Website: lowes
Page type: payment
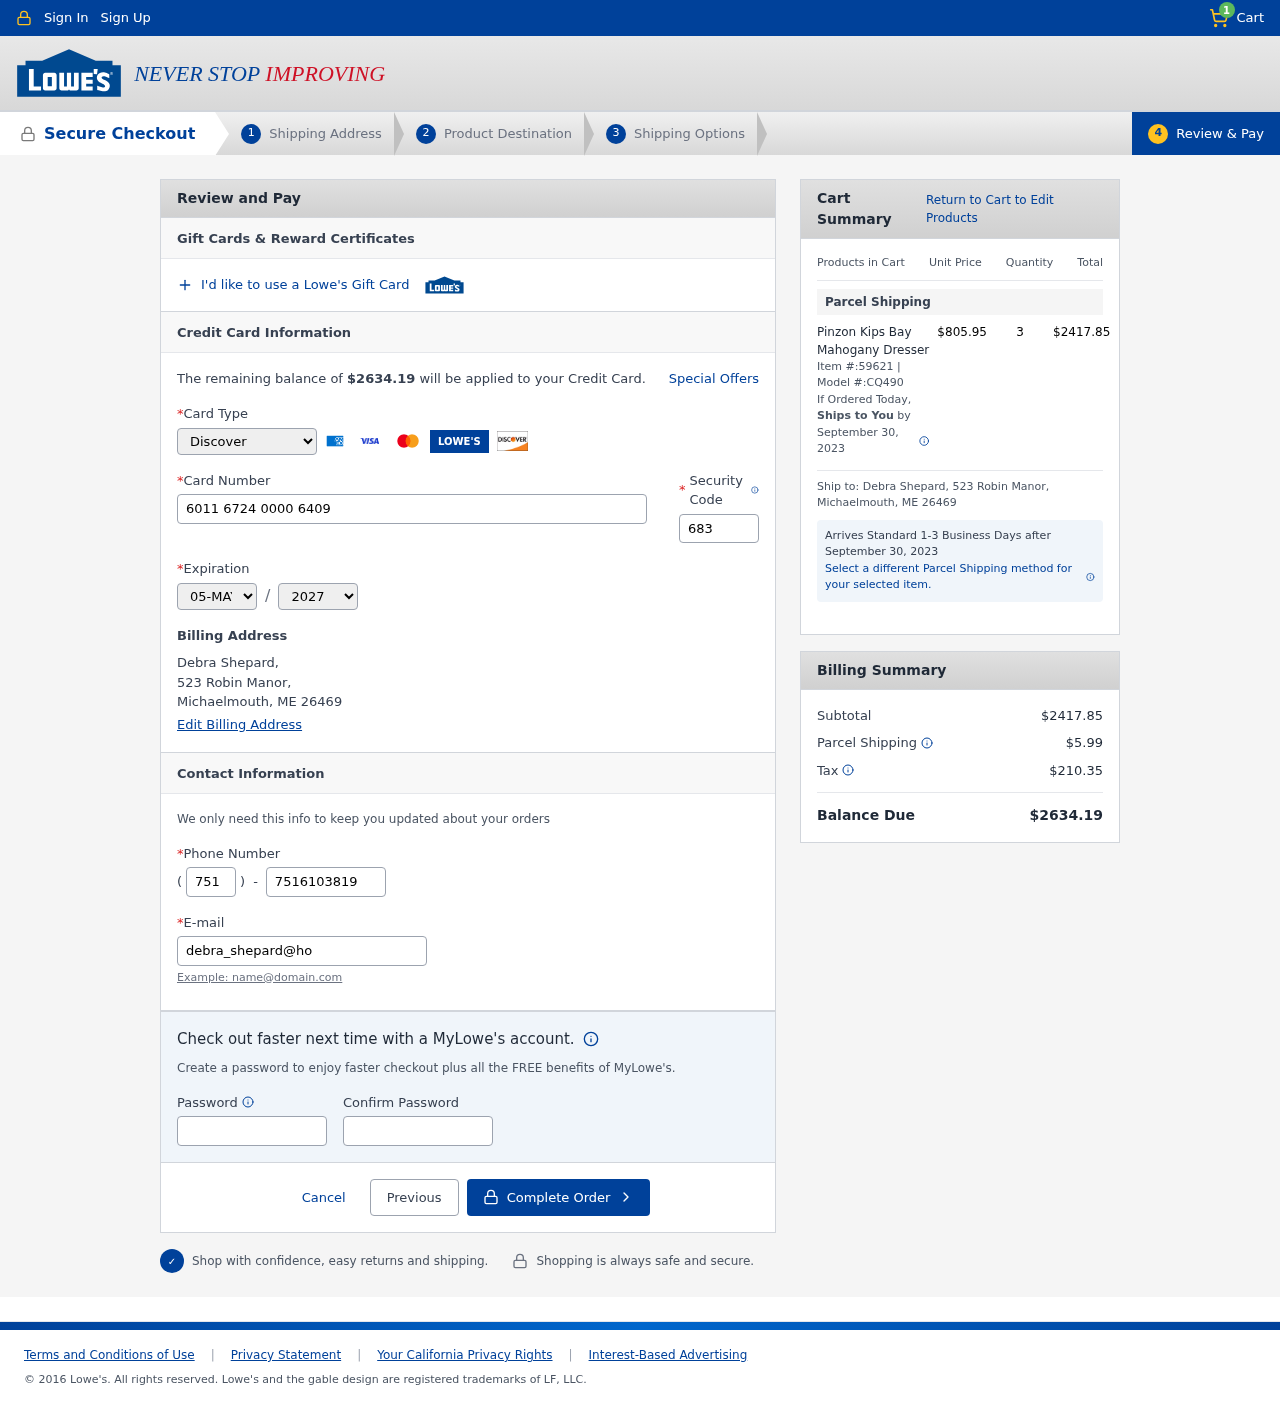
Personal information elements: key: PII_CARD_CVV
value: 683
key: PII_CARD_EXPIRY_MONTH
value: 05
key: PII_CARD_EXPIRY_YEAR
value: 27
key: PII_CARD_NUMBER
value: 6011 6724 0000 6409
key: PII_CARD_TYPE
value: Discover
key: PII_CITY_STATE_ZIP
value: Michaelmouth, ME 26469
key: PII_EMAIL
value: debra_shepard@hotmail.com
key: PII_FULLNAME
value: Debra Shepard,
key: PII_PHONE
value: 7516103819
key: PII_PHONE_AREA
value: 751
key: PII_STREET
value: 523 Robin Manor,
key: PII_FULLNAME2
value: Debra Shepard
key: PII_STREET2
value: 523 Robin Manor
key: PII_CITY_STATE_ZIP2
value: Michaelmouth, ME 26469
Product elements: key: PRODUCT1_NAME
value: Pinzon Kips Bay Mahogany Dresser
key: PRODUCT1_PRICE
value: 805.95
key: PRODUCT1_QUANTITY
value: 3
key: PRODUCT1_ITEM
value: Item #:59621
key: PRODUCT1_MODEL
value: Model #:CQ490
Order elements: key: ORDER_NUM_ITEMS
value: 1
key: ORDER_TOTAL
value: $2634.19
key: ORDER_SHIPPING_DATE
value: September 30, 2023
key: ORDER_SUBTOTAL
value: $2417.85
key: ORDER_SHIPPING_DATE2
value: September 30, 2023
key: ORDER_SHIPPING_COST
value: $5.99
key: ORDER_TAX
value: $210.35